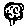
Label: tree